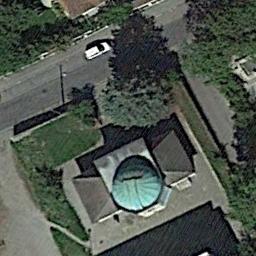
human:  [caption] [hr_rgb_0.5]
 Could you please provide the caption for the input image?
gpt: This is a church with a spherical roof in the midsection .

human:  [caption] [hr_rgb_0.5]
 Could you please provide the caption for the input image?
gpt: The church with a blue circular roof is on the open place next to some trees with a road passed by .

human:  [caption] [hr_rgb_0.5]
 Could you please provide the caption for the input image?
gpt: A church with a black roof with a turquoise tower on the roof, Many trees and a road around the church, And a car on the road .

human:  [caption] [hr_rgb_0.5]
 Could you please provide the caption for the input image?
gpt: The small church with a green circular dome is surrounded by some trees .

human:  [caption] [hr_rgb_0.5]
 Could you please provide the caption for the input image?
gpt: There is a car on the road near the church .